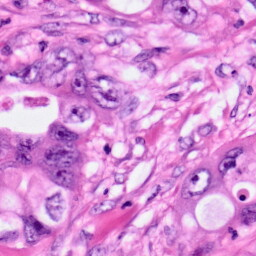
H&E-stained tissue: Pancreatic